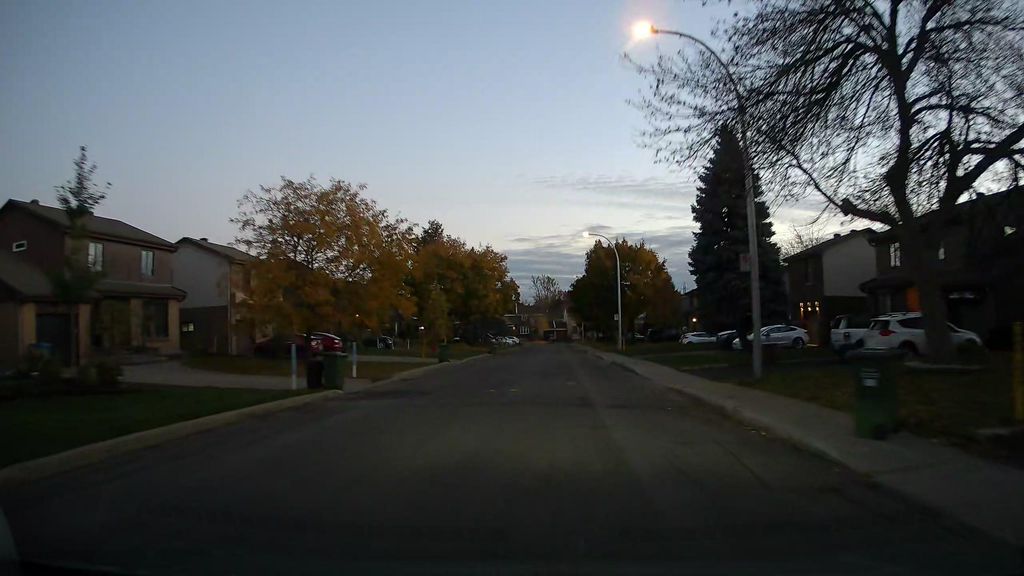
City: montreal